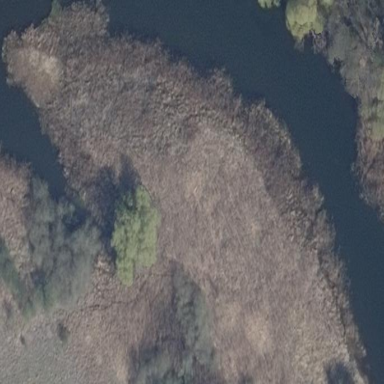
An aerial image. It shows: Reedbed in wetland area.